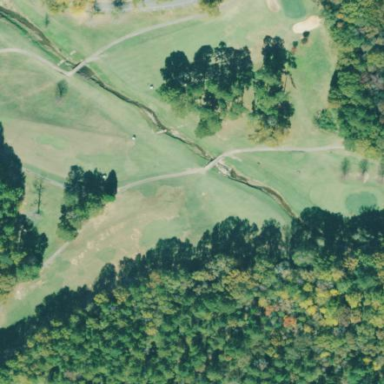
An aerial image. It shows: Grassy area designated as golf fairway.